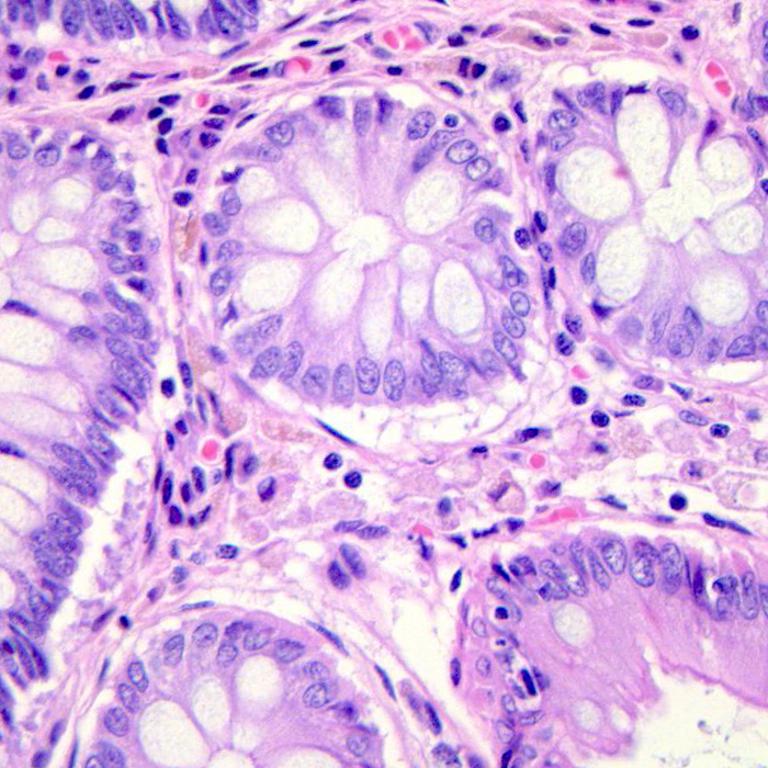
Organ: colon
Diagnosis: benign